Question: We currently utilize Team-city 8 for continuous integration. We recently made changes to how we handle projects that depend on various nuget packages. Initially, we would check all nuget dependencies into source control, but we decided to not do this anymore and instead enable package restore so that on build, the required packages are downloaded.
However , we are getting errors which suggest that the nuget packages cannot be found which makes sense as we haven't set a default nuget version on teamcity with no nuget installer build step.
I presume it is required that the server that hosts teamcity should be able to connect to the internet. What is the alternative if we cannot connect to the internet on the server?
Is there an alternative way to deal with projects with multiple nuget packages ?
See the image below regarding teamcity's nuget settings.

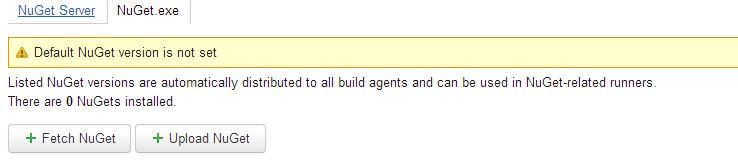
Answer: Login as Administrator and go into Administration in left pane you will see 'Integrations' section, select 'NuGet Settings', select nuget.exe tab and then click fetch nuget and then select option 'Set ase default'
In your case you just have to fetch it and set it as default.
Here's an image